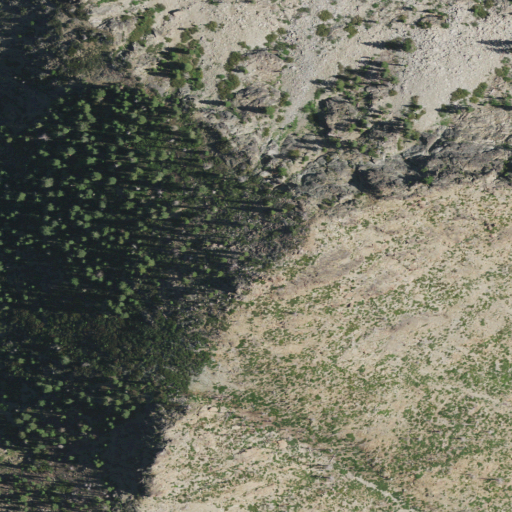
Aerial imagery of mountain in California named Tanners Peak containing evergreen forest, grassland, shrub, and low intensity development